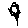
Label: flower